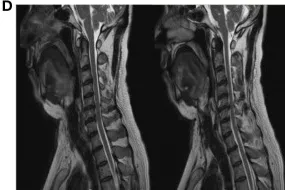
MRI imaging of the patient before and after treatment. (B, D) After treatment, the patient's intracranial lesions had almost disappeared.
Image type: radiology (mri)